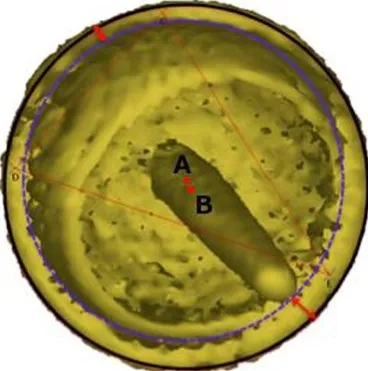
True anterior-posterior of the acetabular cup. Views of a three-dimensional model of the patient's MoM resurfacing. A is the acetabular centre of rotation and B is the femoral head centre of rotation. The red arrows indicate that the femoral head is not centred in the acetabulum, which suggests CSM.
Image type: radiology (ct)